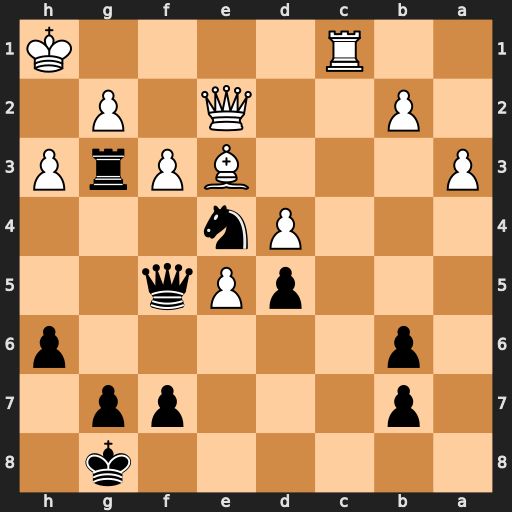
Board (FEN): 6k1/1p3pp1/1p5p/3pPq2/3Pn3/P3BPrP/1P2Q1P1/2R4K
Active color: b
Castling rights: -
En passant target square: -
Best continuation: Rxh3+ gxh3 Ng3+ Kg2 Nxe2